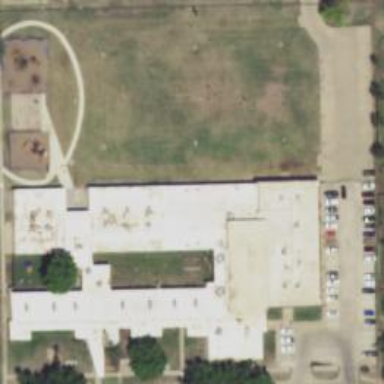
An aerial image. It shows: School.